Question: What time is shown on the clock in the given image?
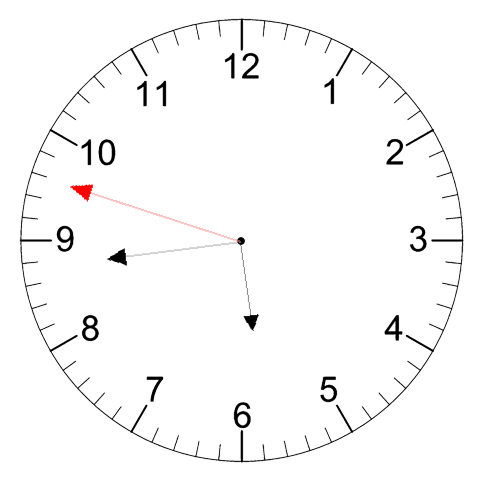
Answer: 05:43:48